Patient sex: F
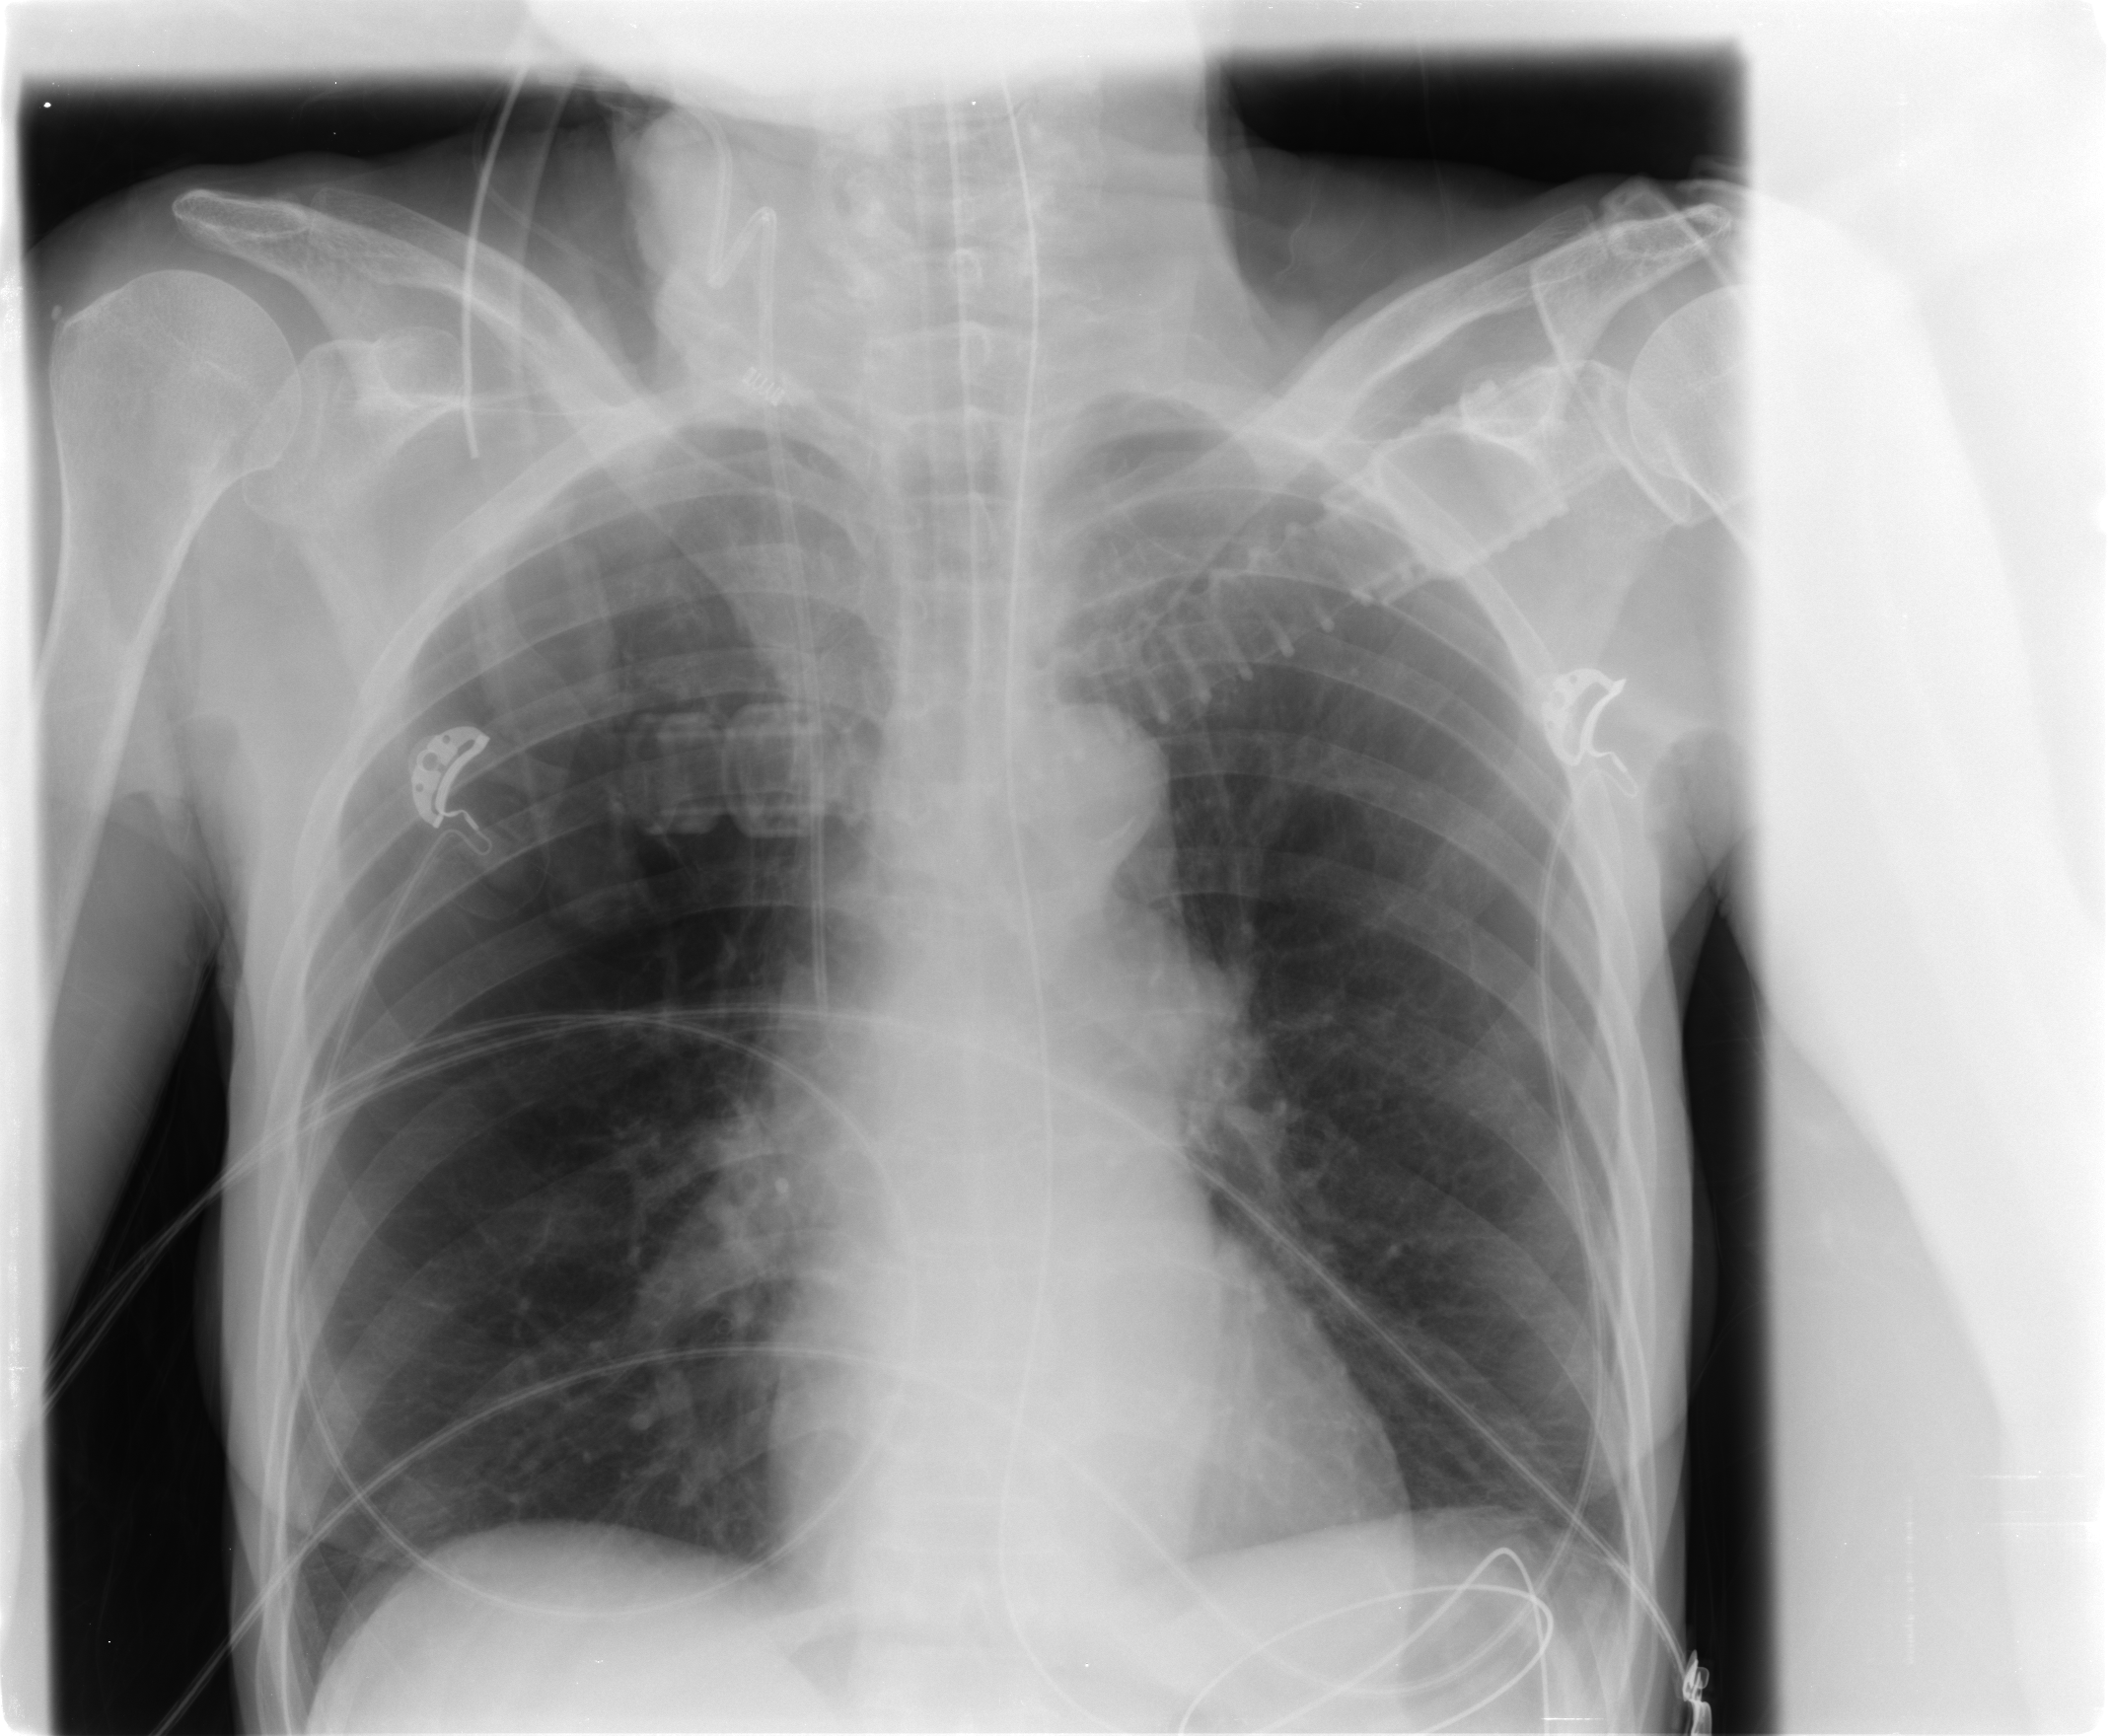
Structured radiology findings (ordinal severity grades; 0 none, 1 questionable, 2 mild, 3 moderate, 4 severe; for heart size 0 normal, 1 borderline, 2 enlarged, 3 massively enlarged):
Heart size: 0
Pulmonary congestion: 0
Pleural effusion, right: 0
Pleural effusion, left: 0
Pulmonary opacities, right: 0
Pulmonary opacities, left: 0
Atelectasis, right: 0
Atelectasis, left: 2